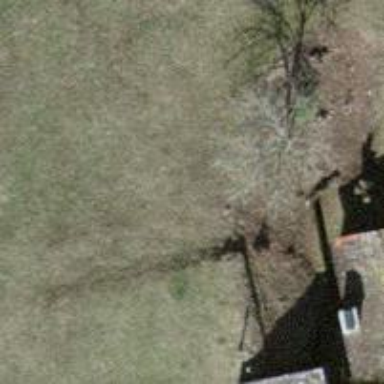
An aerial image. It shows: Retaining wall.